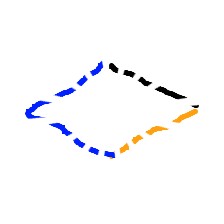
Shape: rhombus